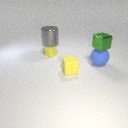
large gray metal cylinder above small yellow metal cylinder